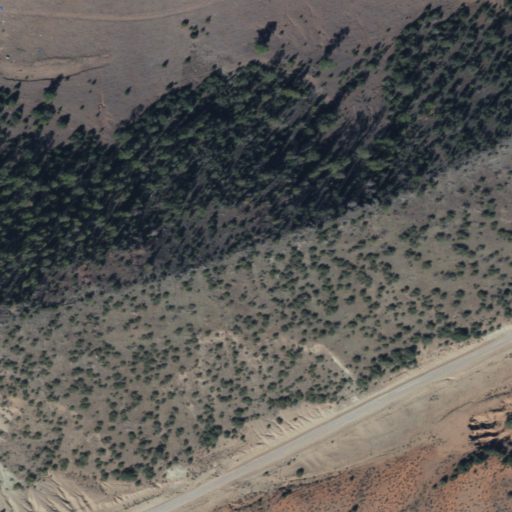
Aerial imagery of ridge(s) in Arizona named Peridot Ridge containing shrub and evergreen forest